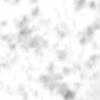
Label: no_change